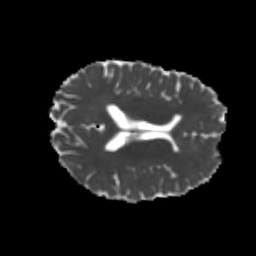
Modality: MD
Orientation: axial
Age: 24
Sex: male
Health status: healthy
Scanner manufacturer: philips
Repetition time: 7.386 s
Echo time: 0.08599 s